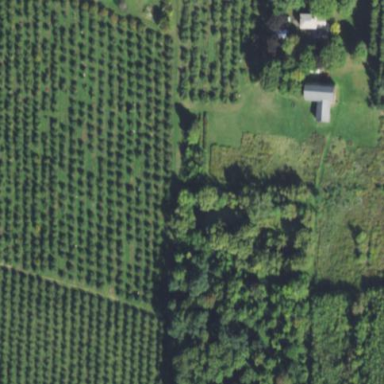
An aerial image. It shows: Orchard.